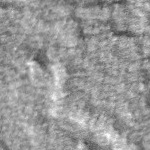
Label: no_change